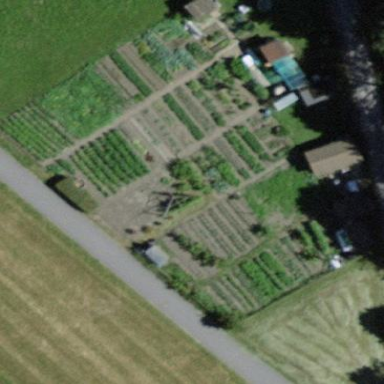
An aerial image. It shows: Area designated for allotments.